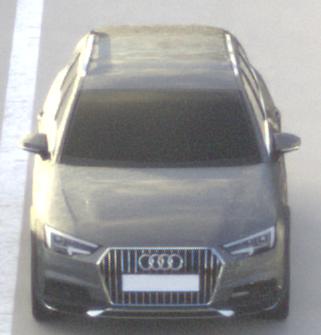
Make: Audi
Model: A4 Allroad 45 TFSI
Detailed model: A4 (B9) allroad
Model produced from: 2019/02
Model produced until: 2019/05
Doors: 5
Color: gray
Road condition: dry road
Daytime: morning or afternoon
Contrast: medium contrast